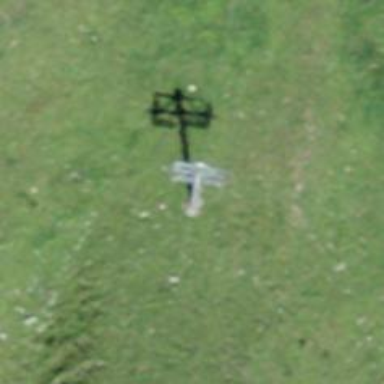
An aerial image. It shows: Pylon for aerialway.